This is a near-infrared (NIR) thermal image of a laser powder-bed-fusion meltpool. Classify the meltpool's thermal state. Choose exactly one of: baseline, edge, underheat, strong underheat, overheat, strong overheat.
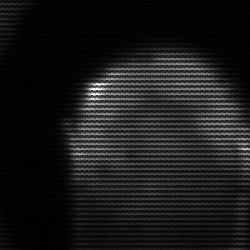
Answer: edge